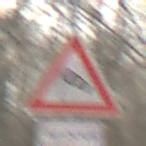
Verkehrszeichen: SeitenwindVonLinks
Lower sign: LaengeEinerStrecke6
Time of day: MorningAfternoon
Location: Outdoor (Nature)
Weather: PartlyCloudy
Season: Winter
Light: Natural